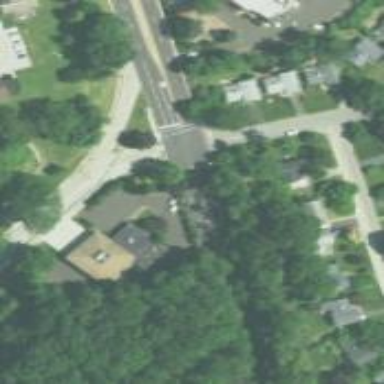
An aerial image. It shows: Marked road crossing.